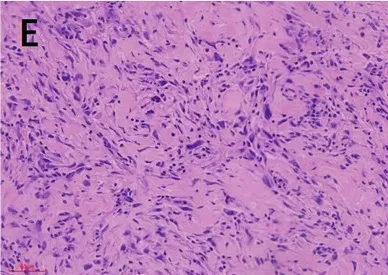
(E) Under high magnification, the spindle cell nuclei exhibited significant atypia, with abundant and eosinophilic cytoplasm, and the tumor stroma demonstrated prominent hyaline degeneration.
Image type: pathology (immunostaining)